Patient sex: F
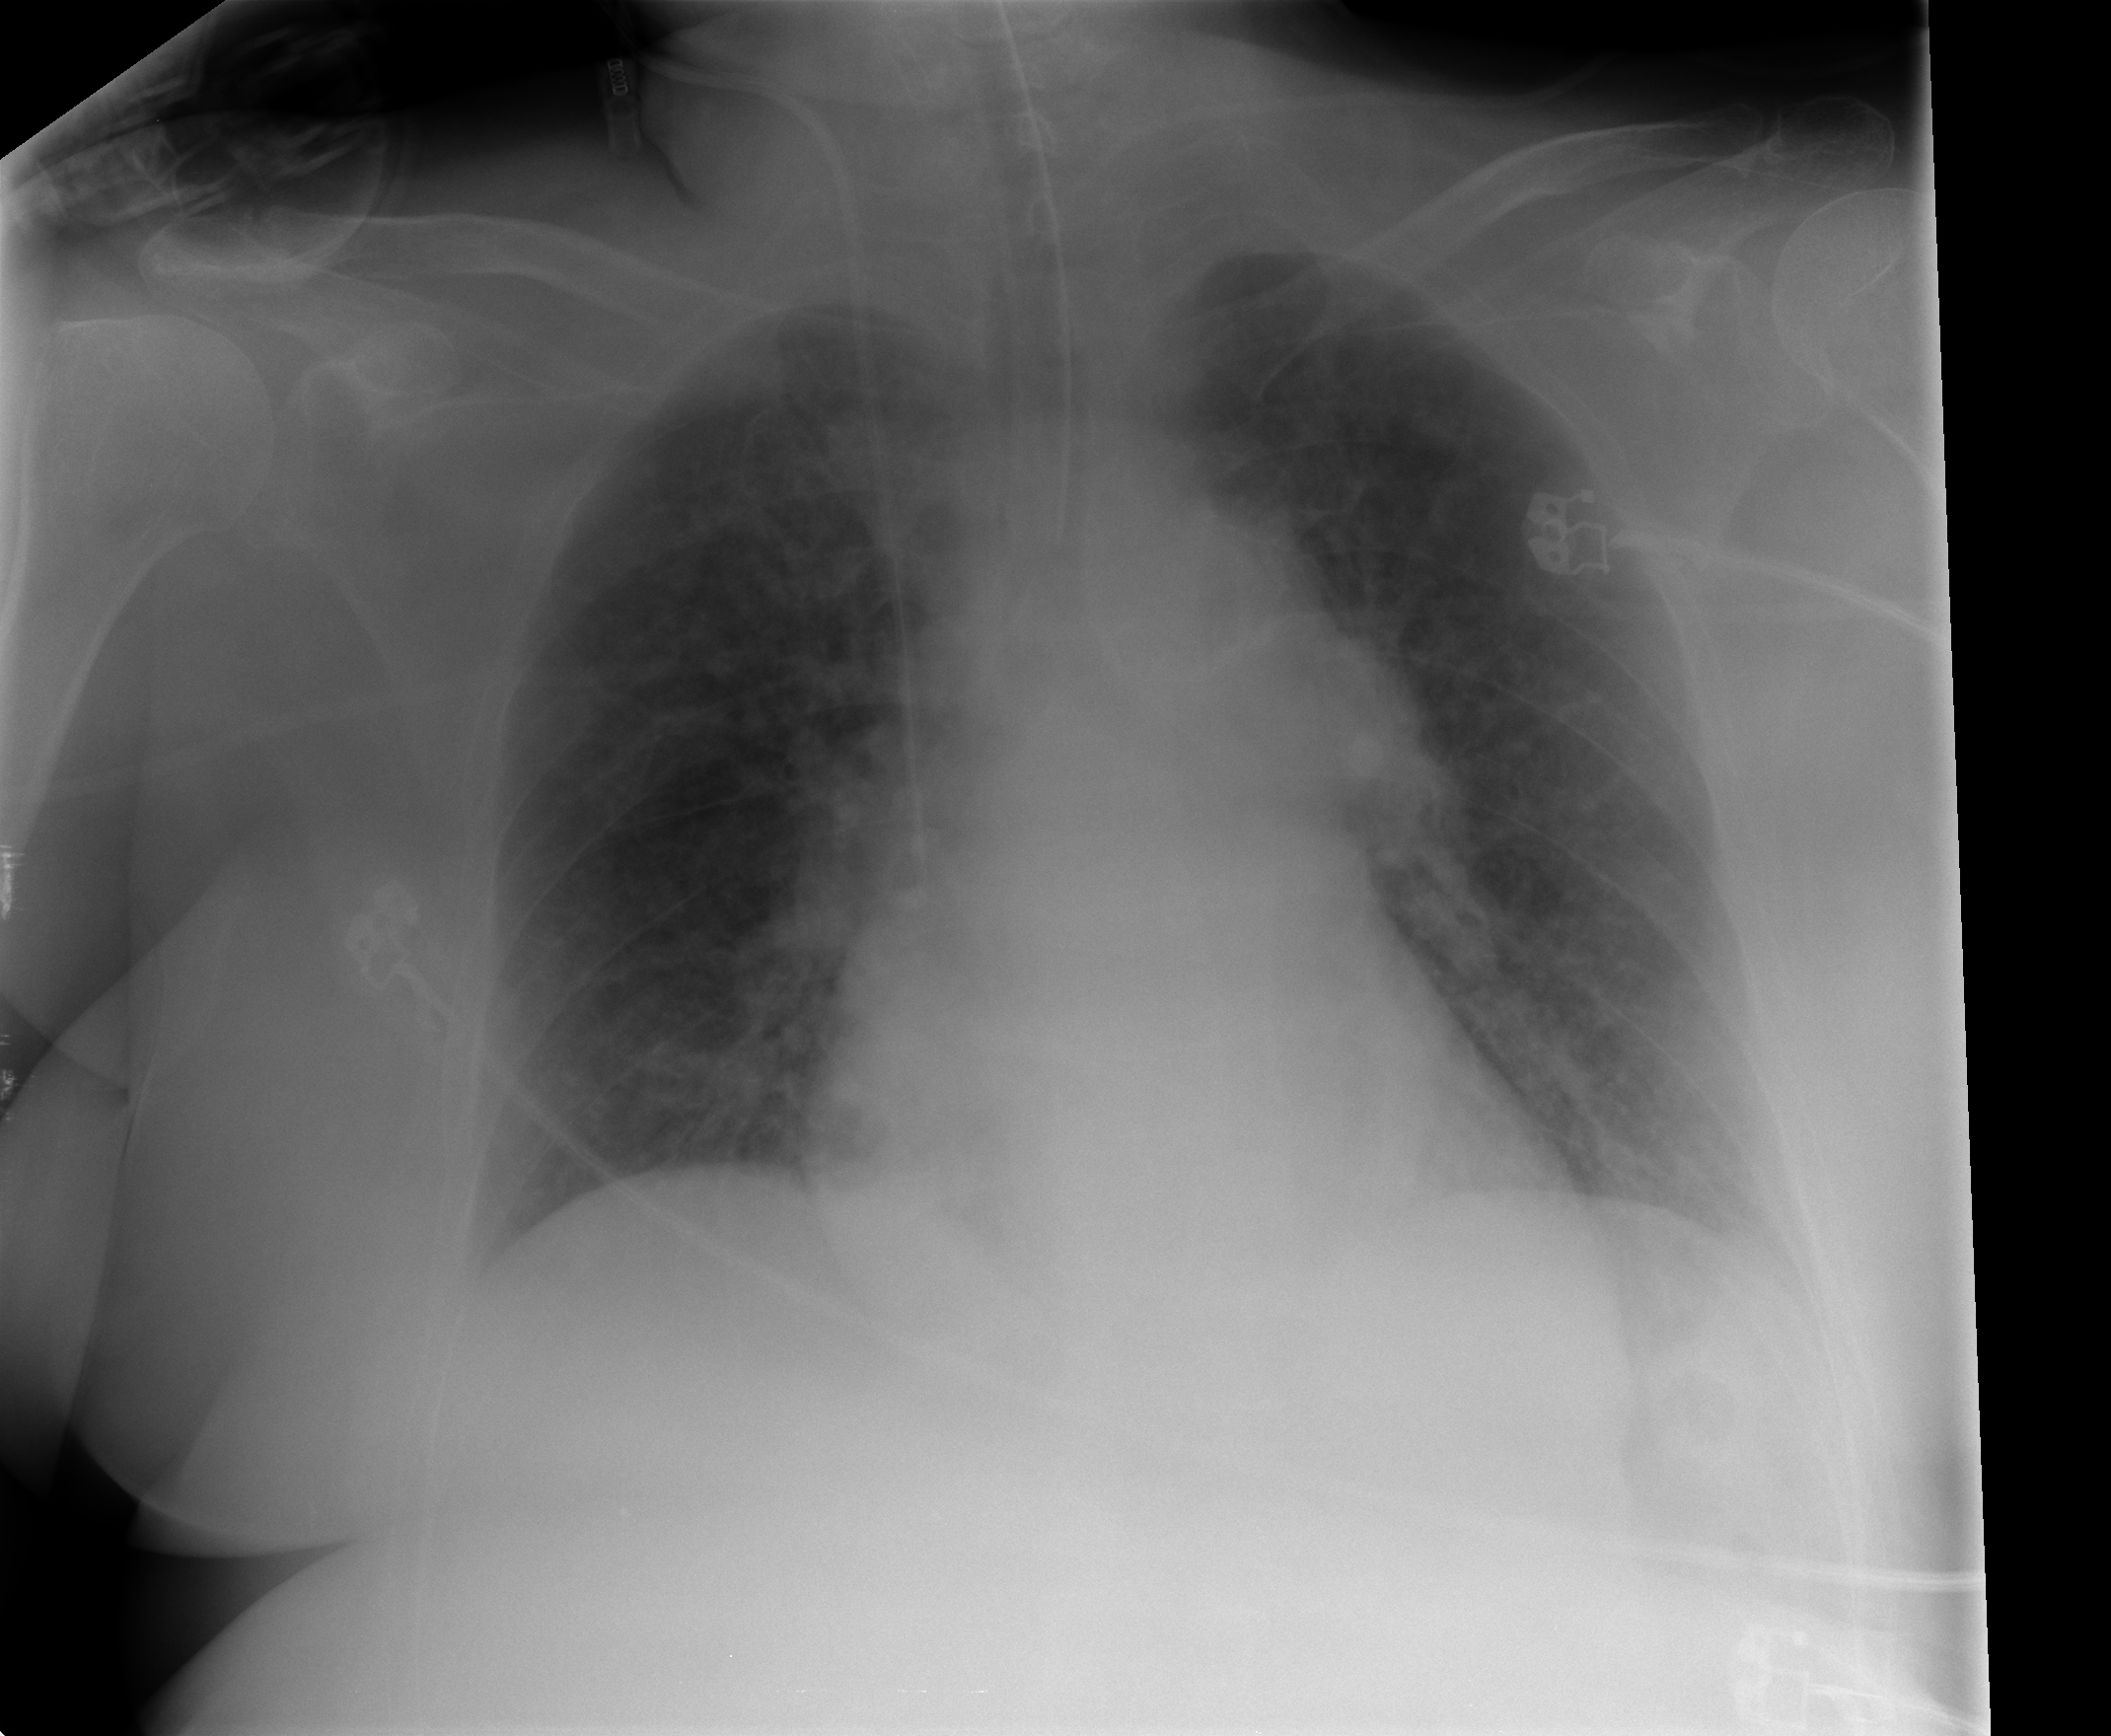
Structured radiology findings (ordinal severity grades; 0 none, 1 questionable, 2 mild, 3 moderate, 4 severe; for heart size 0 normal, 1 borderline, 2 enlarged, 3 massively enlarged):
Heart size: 1
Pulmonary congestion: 2
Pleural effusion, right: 0
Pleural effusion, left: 0
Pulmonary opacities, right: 1
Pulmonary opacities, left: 1
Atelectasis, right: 2
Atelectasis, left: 2